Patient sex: M
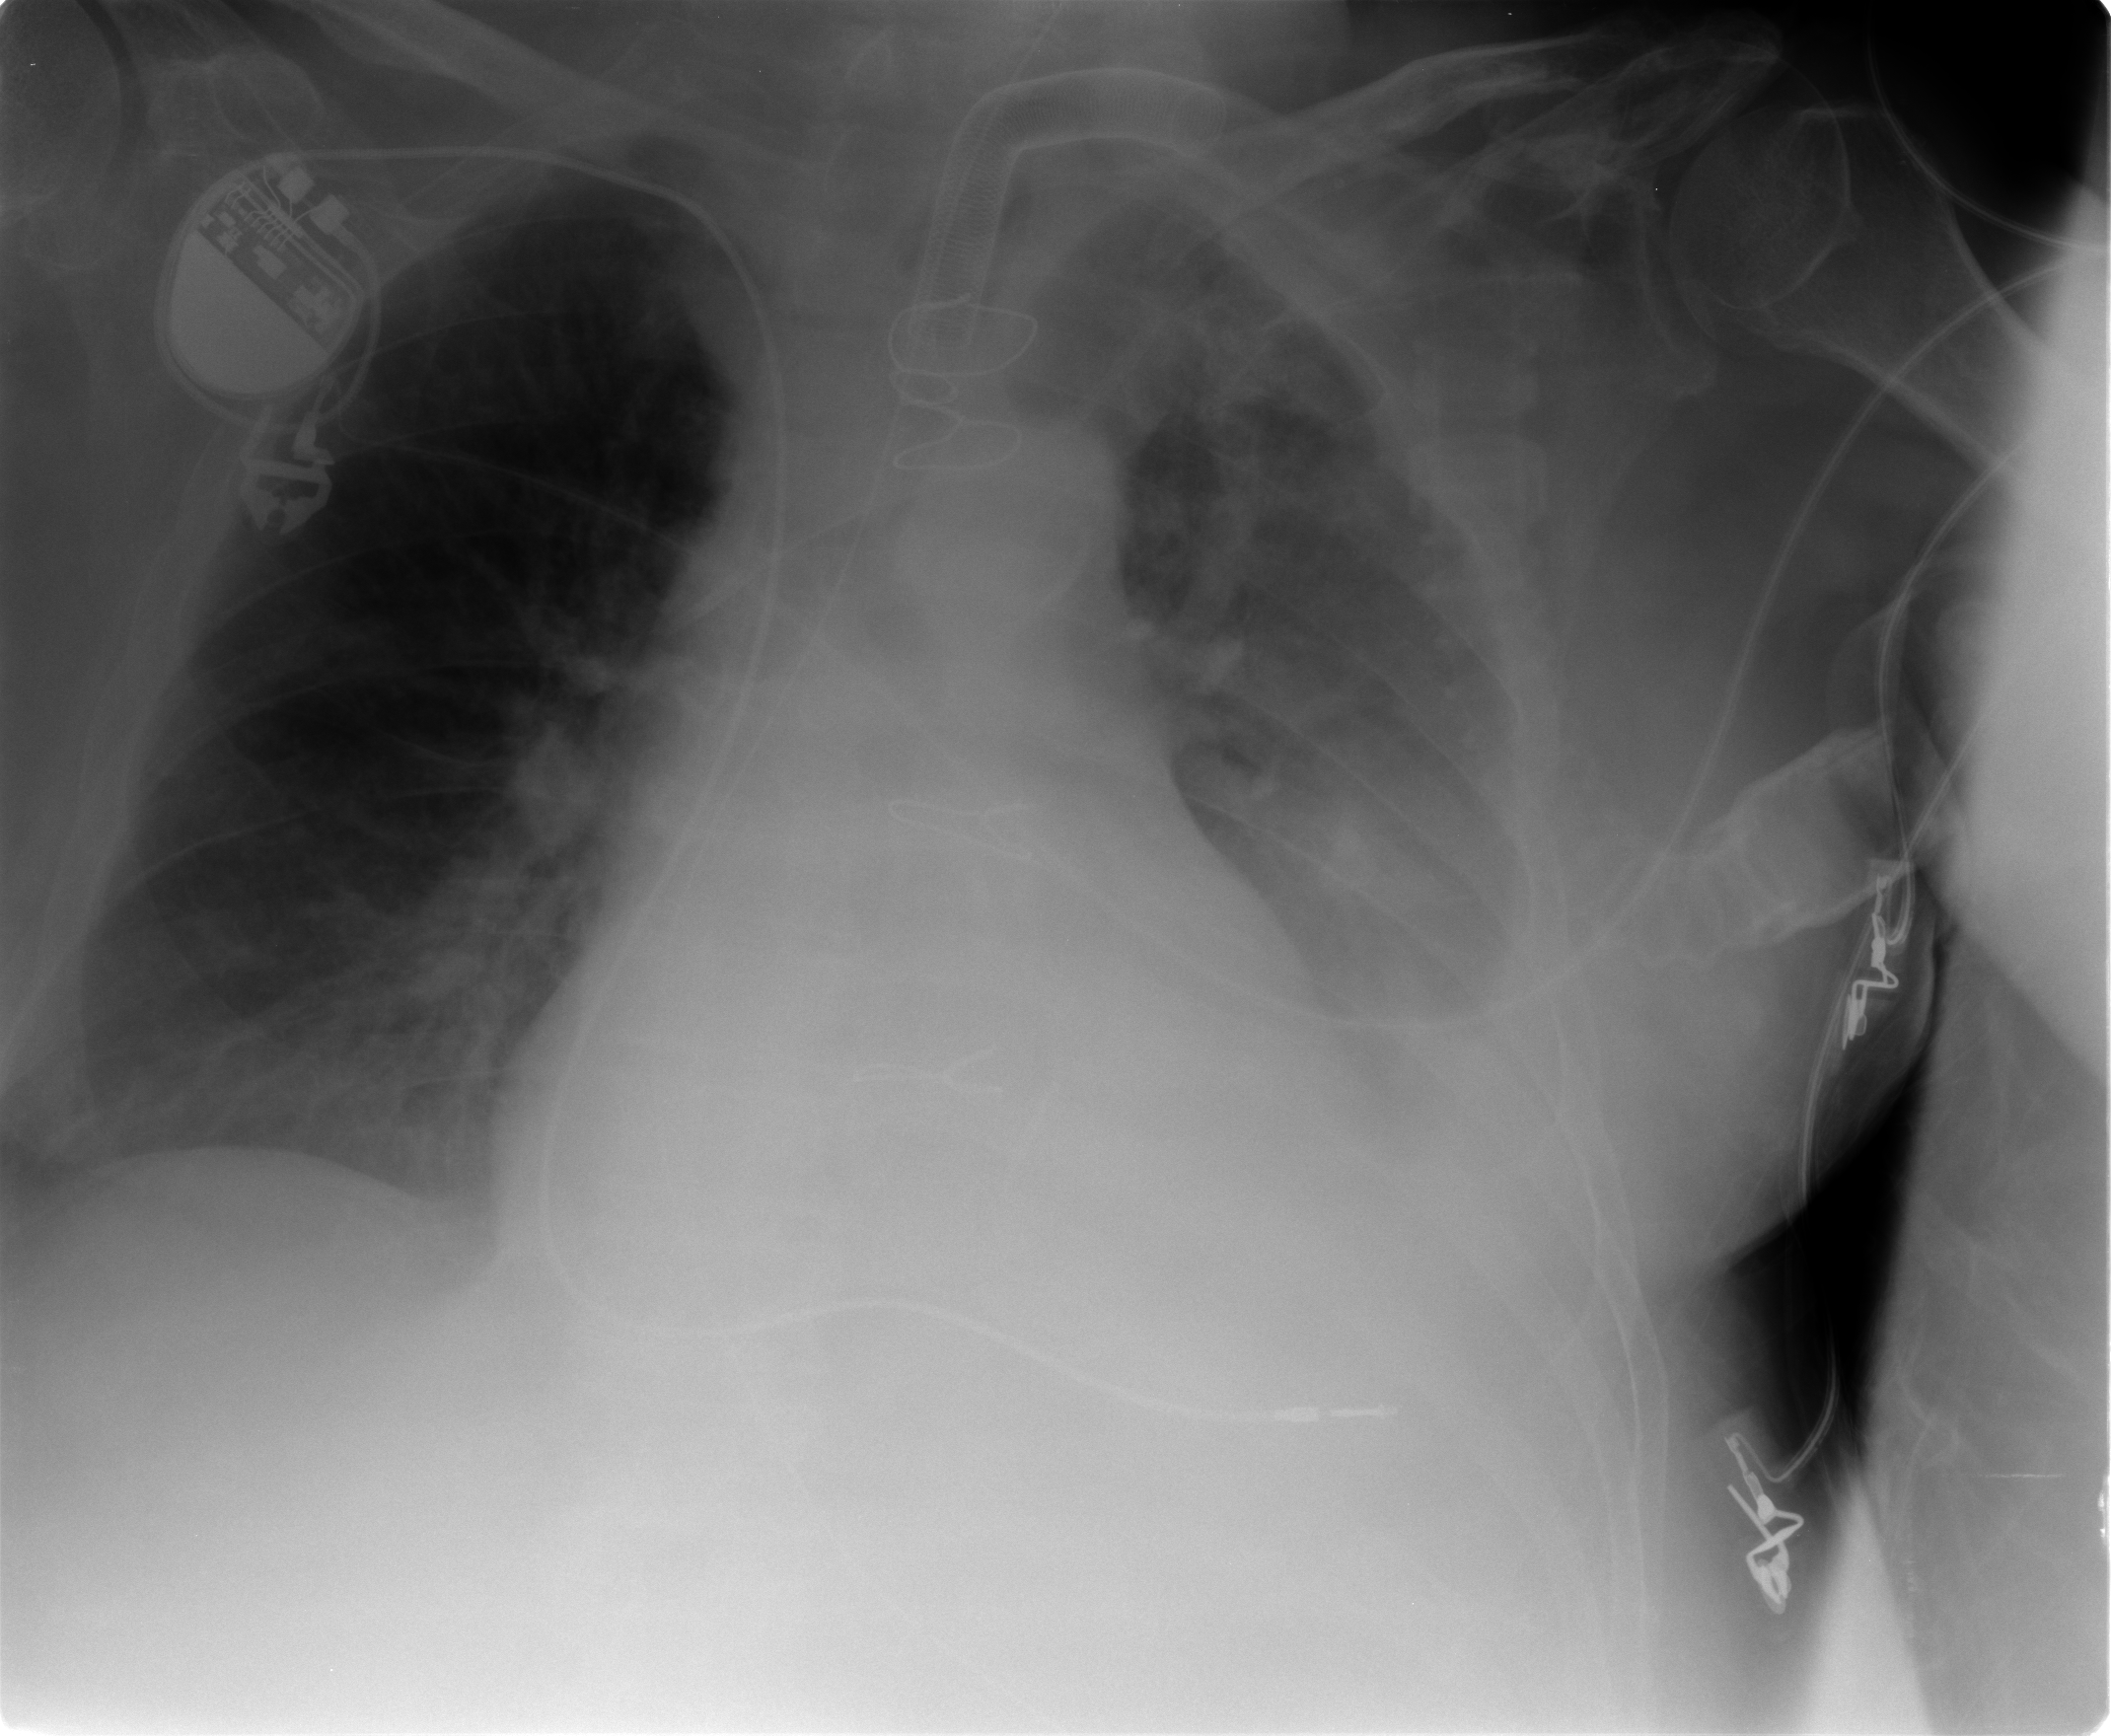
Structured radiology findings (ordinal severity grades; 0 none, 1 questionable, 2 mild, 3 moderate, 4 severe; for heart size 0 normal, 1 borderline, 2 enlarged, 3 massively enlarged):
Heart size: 3
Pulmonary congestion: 3
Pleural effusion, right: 0
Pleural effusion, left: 3
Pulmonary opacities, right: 1
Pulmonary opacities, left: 2
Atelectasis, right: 1
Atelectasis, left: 3